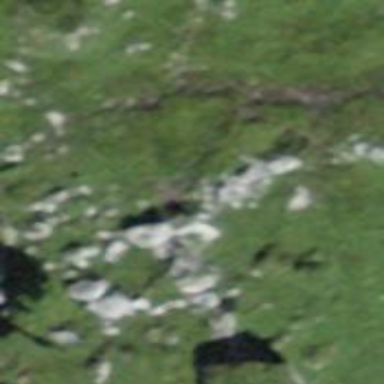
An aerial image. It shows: Dry stone wall barrier.